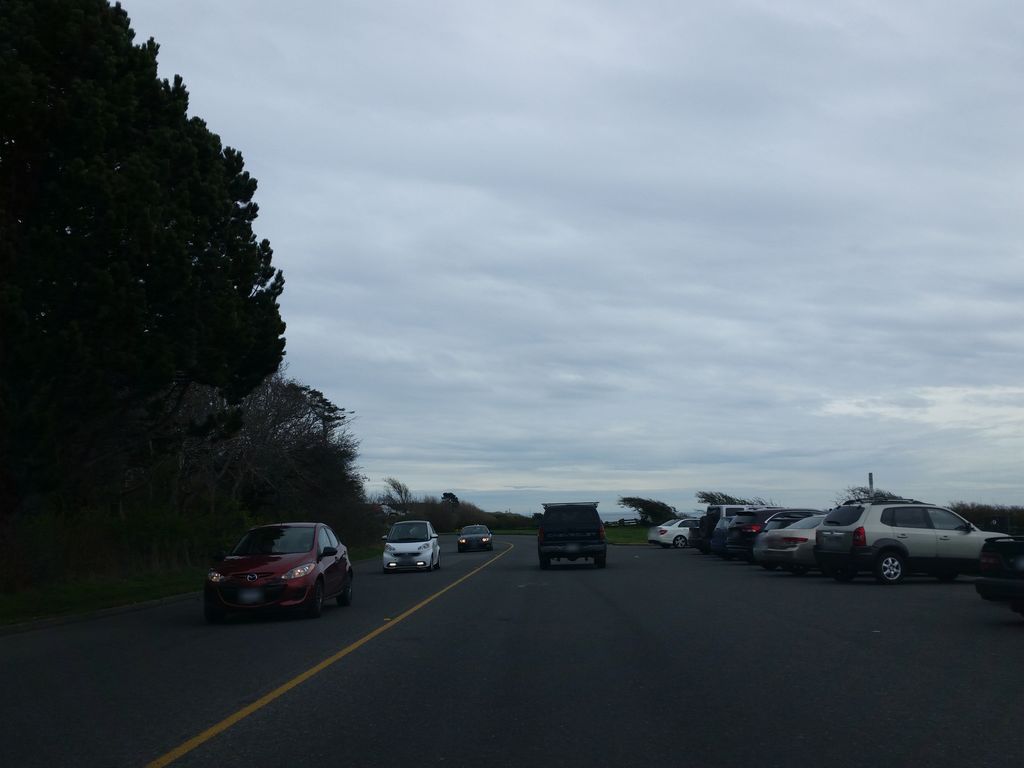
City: victoria